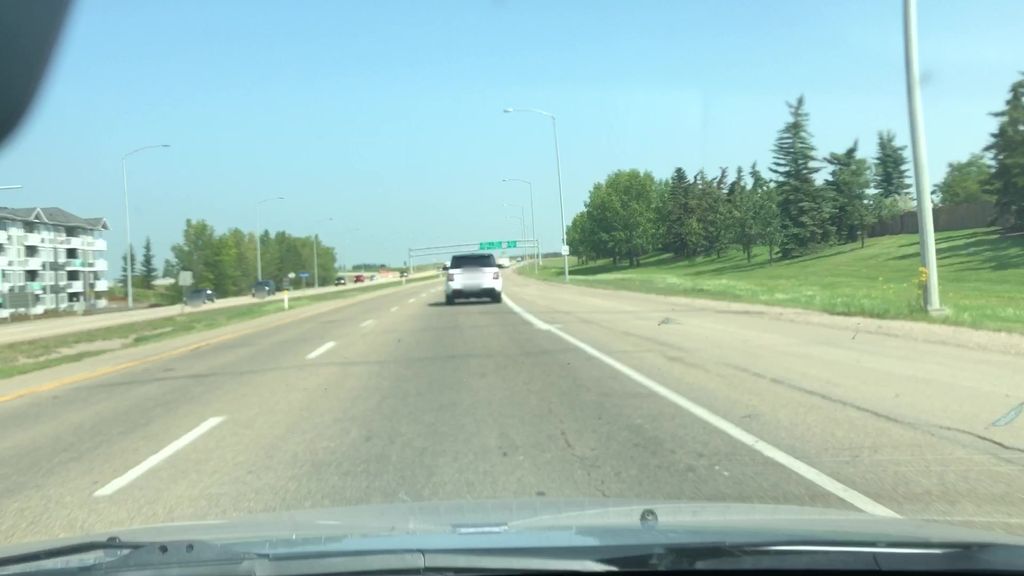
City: edmonton